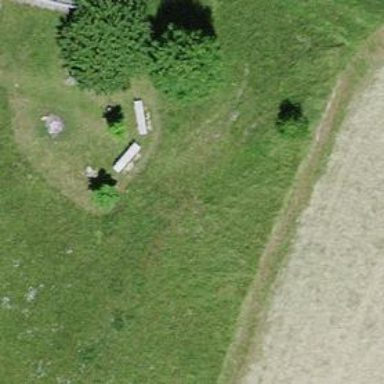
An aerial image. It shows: Brown bench.